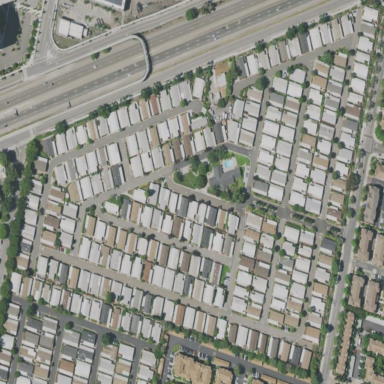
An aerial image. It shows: Residential area designed as trailer park.